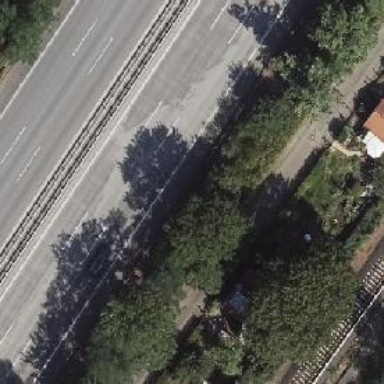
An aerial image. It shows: View of motorway.